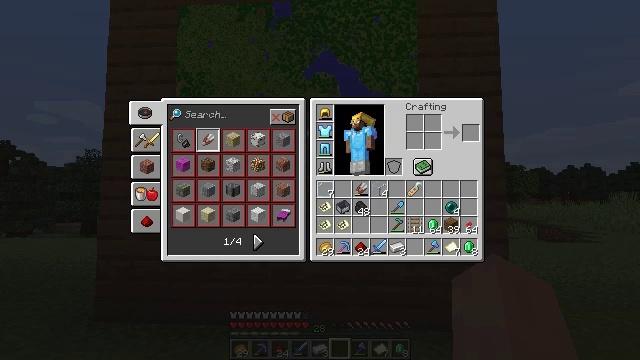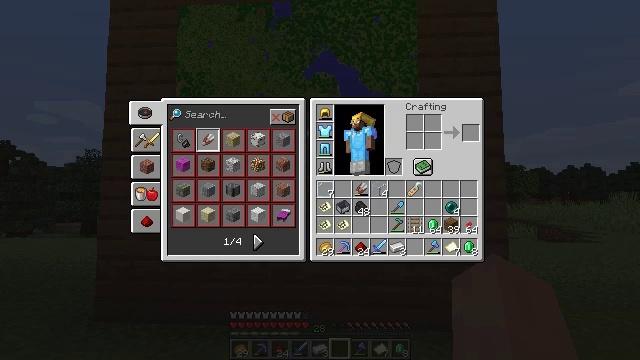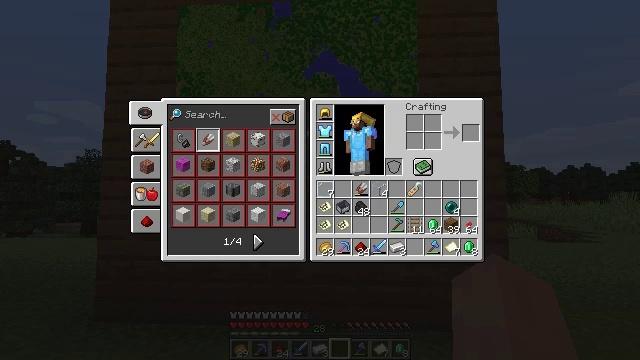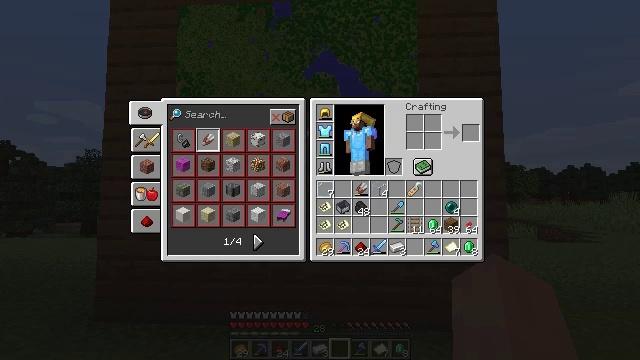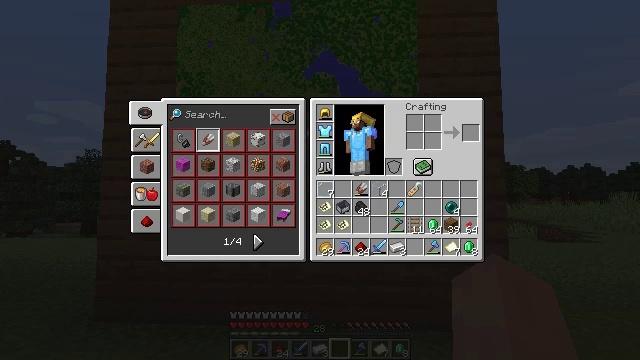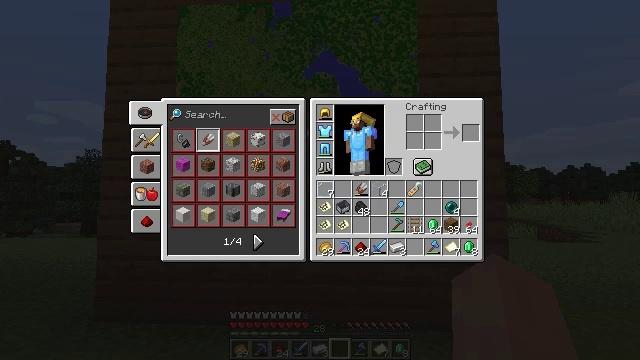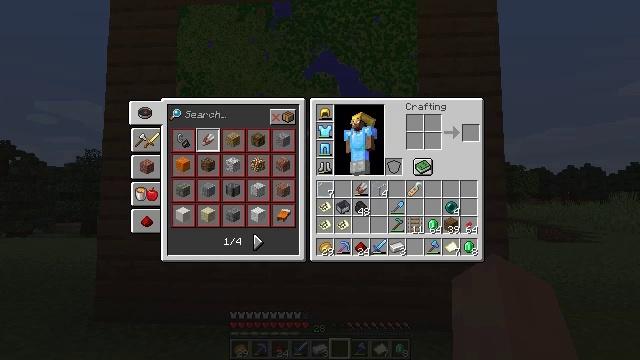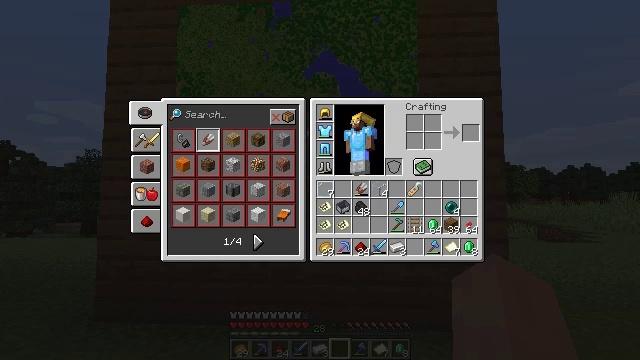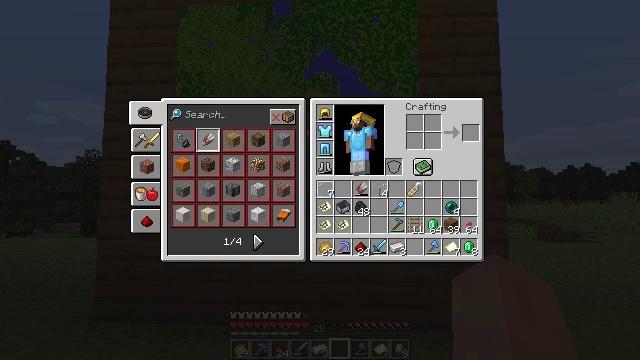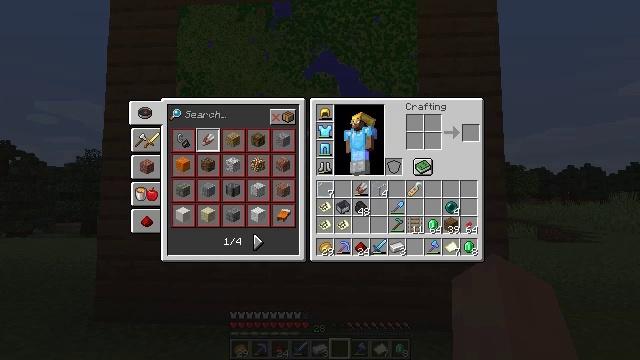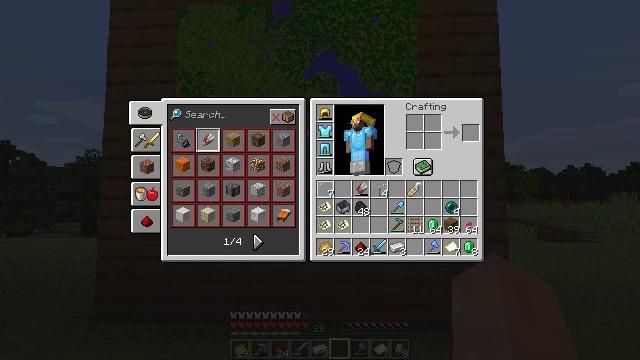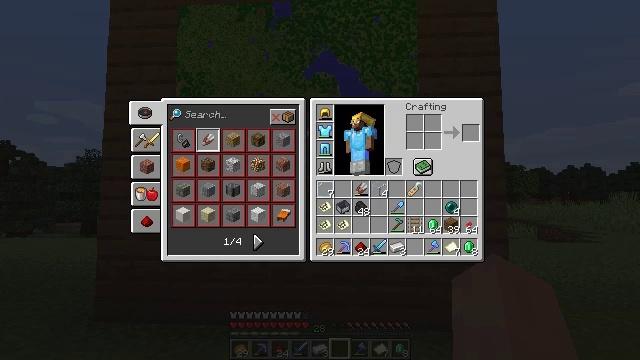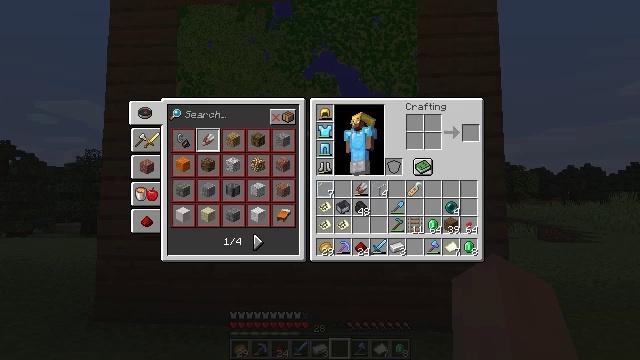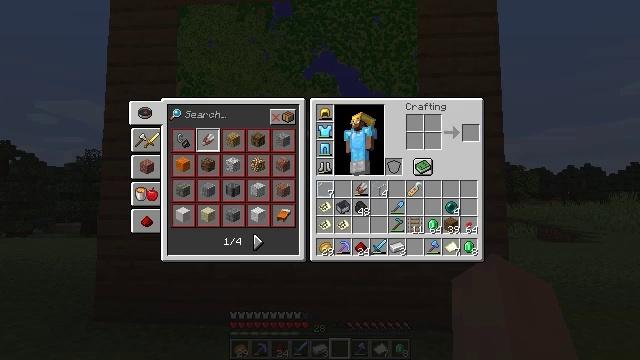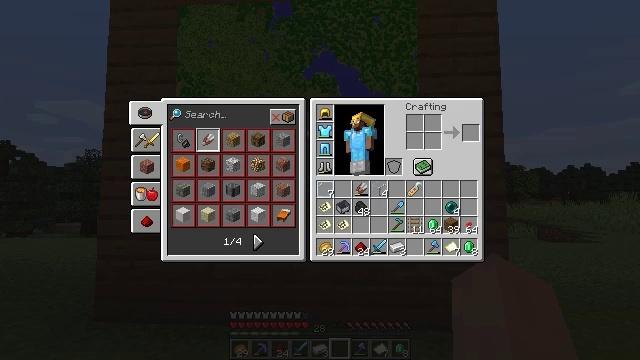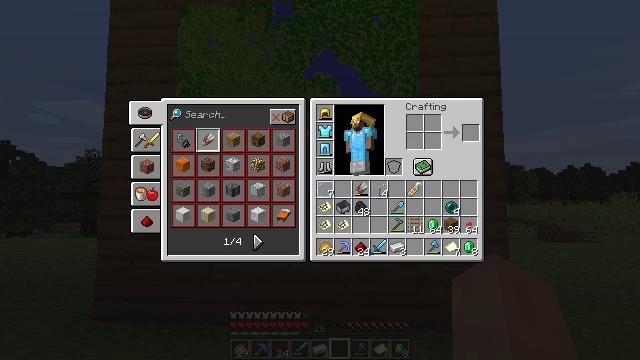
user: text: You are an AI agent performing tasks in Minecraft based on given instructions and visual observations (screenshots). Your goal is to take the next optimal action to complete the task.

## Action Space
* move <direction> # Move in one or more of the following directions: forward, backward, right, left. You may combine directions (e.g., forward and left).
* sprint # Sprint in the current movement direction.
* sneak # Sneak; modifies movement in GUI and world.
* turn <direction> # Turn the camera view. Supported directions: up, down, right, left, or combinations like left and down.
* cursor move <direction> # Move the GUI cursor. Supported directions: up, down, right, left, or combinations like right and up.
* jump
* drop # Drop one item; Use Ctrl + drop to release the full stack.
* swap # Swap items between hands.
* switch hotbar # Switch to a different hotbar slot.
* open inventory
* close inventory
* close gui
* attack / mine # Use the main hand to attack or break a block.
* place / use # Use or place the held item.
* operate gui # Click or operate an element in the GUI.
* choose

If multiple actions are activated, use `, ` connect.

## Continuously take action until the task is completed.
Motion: motion action
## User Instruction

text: Use materials in the crafting table to make an item frame.
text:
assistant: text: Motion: no_op
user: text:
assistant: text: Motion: no_op
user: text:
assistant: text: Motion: no_op
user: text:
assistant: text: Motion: no_op
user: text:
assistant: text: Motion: no_op
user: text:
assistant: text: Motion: no_op
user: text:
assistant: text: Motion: no_op
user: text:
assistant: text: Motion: no_op
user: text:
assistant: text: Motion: no_op
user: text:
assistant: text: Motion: no_op
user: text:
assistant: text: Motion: no_op
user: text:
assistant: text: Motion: no_op
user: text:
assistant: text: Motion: no_op
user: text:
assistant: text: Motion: no_op
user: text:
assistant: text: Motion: no_op
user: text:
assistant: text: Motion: no_op
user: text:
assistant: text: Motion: no_op
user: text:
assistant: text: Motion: no_op
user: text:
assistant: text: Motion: no_op
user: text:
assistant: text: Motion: no_op
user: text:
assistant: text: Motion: no_op
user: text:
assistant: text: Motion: no_op
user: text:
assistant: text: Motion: no_op
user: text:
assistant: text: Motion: no_op
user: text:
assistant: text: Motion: no_op
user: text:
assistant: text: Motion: no_op
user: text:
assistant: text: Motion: no_op
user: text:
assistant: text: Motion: no_op
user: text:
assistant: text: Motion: no_op
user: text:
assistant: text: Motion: no_op